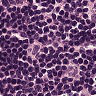
Metastatic tissue present: no